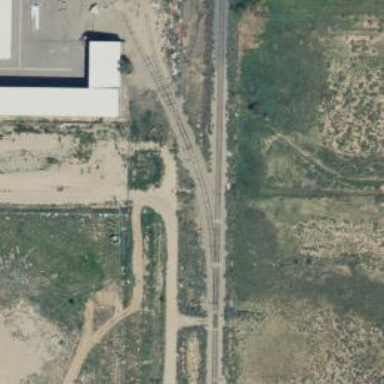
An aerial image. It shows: Rail spur service.